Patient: sex M, age 69
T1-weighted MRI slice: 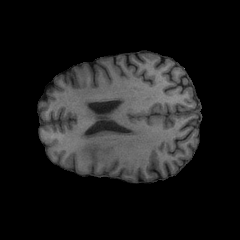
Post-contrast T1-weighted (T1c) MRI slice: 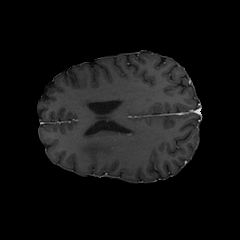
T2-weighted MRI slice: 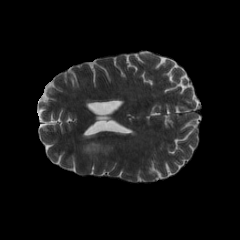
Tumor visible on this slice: yes
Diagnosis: Glioblastoma, IDH-wildtype
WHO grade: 4